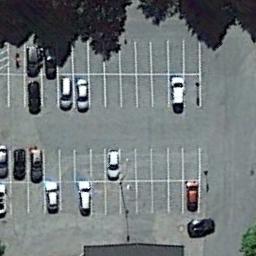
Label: parking_lot